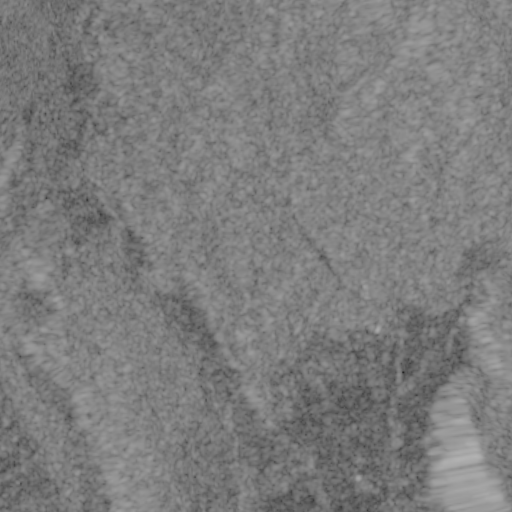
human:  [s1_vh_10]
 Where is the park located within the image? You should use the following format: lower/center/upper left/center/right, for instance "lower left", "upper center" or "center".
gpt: The park is located in the lower right of the image.
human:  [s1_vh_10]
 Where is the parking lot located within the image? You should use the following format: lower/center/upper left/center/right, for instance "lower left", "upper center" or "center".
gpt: The parking lot is located in the lower right of the image.
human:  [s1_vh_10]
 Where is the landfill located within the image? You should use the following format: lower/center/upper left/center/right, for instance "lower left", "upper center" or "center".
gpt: There is no landfill in the image.

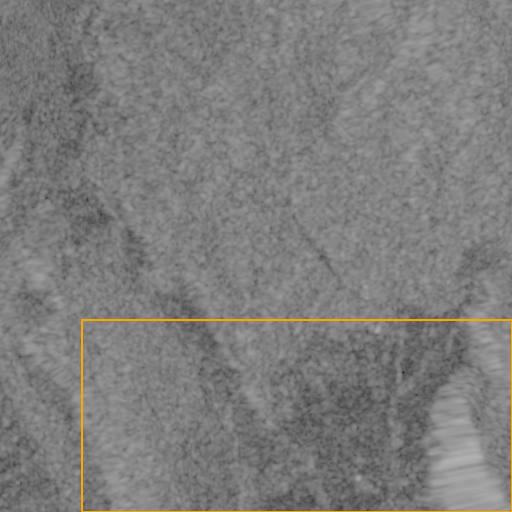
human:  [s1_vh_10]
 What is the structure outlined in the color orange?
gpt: The structure outlined in orange is a crop field.
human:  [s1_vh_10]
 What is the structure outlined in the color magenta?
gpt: There is no magenta outline.